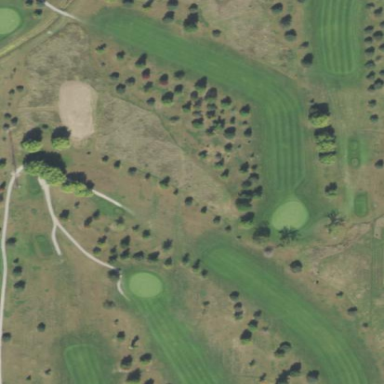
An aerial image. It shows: Scenic golf fairway.